Question: What is wrong?
The same code works on other classes. When I convert the string to a nsdate the simulator crashes.
'''
let dateFormatter = DateFormatter()
dateFormatter.dateFormat = "EEE, dd/MM/yyyy (HH:mm)"
//ordino il file
var dataminima = dateFormatter.date(from: "lun, 01/01/2010 (01:01)")
var datamassima = dateFormatter.date(from: "lun, 01/01/2010 (01:01)")
var indice = 0
var indiceminimo = 1
var indice1 = 0
for data in arraycomplessivo {
let validData = data as! NSDictionary
let dataestratta = validData["data"]
print(dataestratta as! String)
//converto da stringa a NSDate - that's the error
let dataconvertita = dateFormatter.date(from:dataestratta as! String)!
//print(dataminima!)
print(dataconvertita)
'''

<URL>
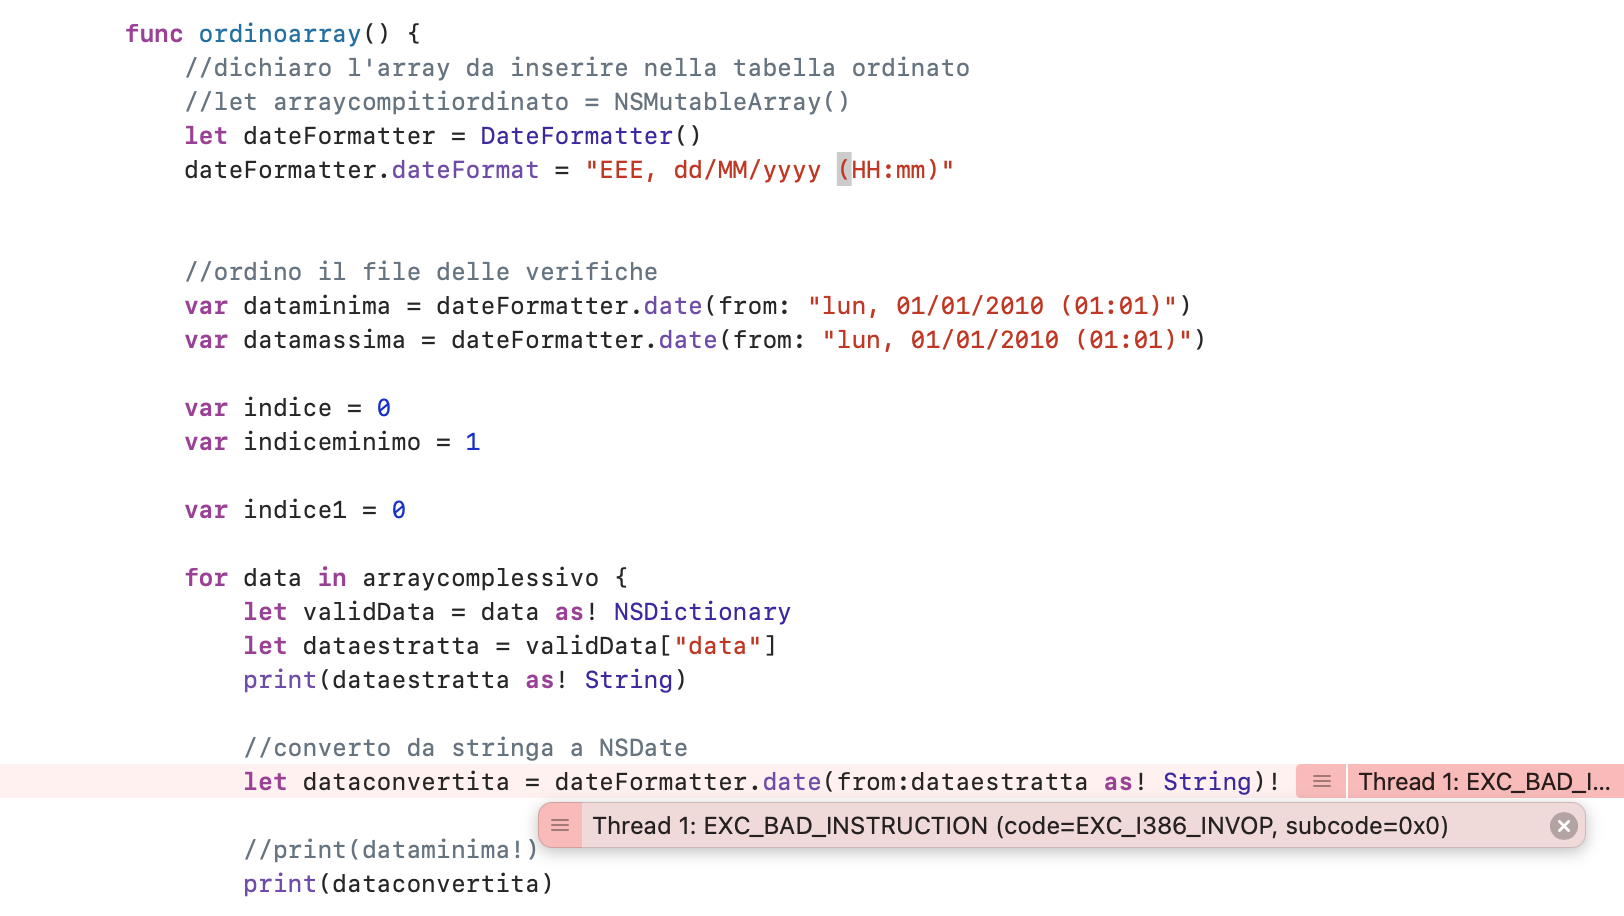
Answer: The locale in the Simulator is not necessarily the same as on your device or your Mac.
As the string date format is obviously Italian add a fixed locale
'''
dateFormatter.locale = Locale(identifier: "it_IT")
dateFormatter.dateFormat = "EEE, dd/MM/yyyy (HH:mm)"
'''